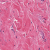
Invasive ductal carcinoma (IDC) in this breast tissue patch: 0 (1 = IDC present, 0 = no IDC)